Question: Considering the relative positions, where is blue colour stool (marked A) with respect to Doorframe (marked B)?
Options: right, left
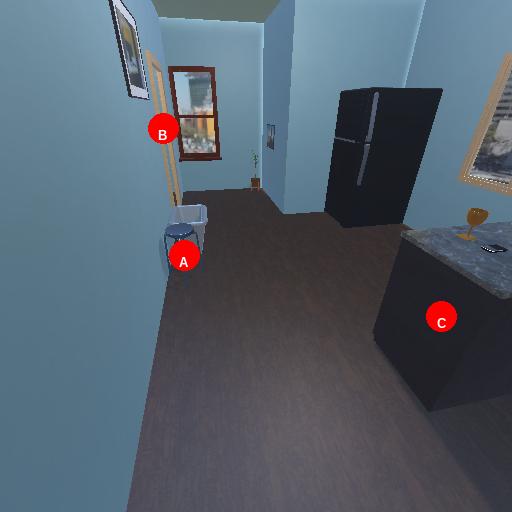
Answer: right